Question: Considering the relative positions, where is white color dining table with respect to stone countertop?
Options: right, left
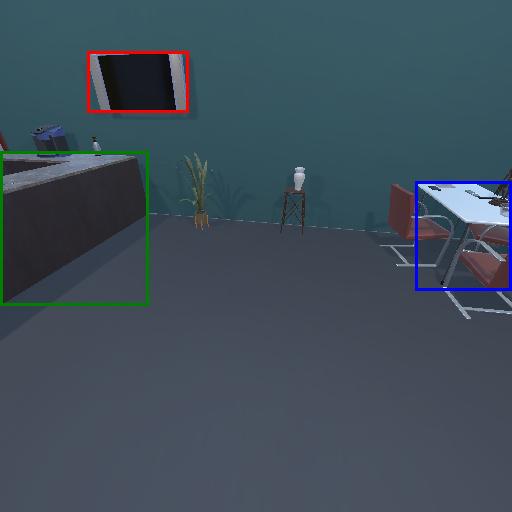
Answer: right